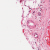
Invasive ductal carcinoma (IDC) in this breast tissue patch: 0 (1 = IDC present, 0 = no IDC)